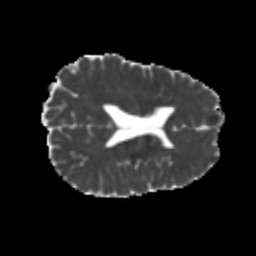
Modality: MD
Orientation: axial
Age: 21
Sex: male
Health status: healthy
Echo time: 0.074 s